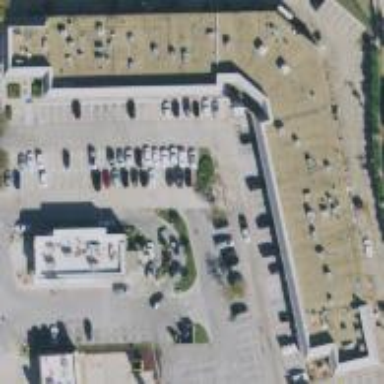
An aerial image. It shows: Commercial building.